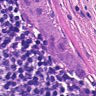
Metastatic tissue present: yes